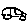
Label: car